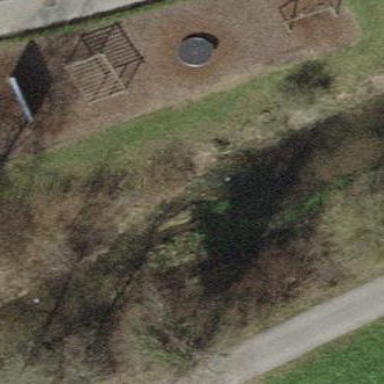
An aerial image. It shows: Playground area for leisure land.